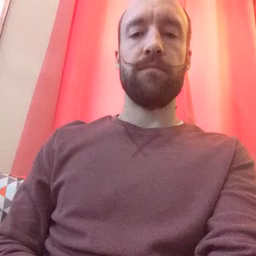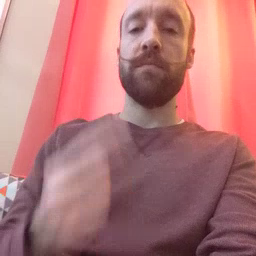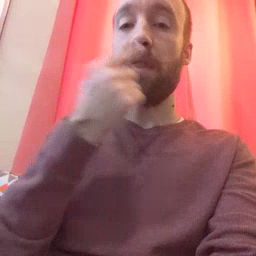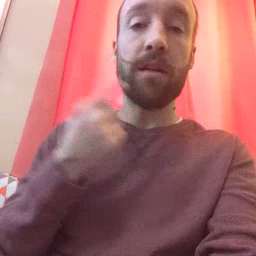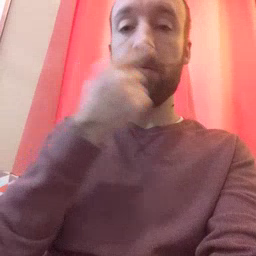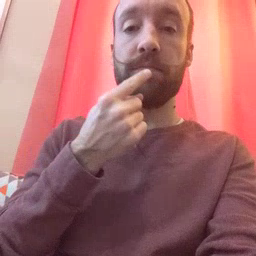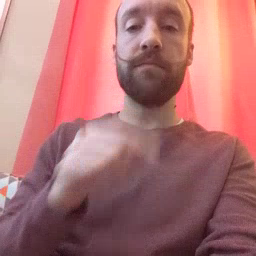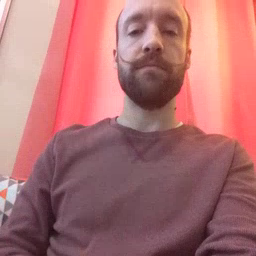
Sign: mouth